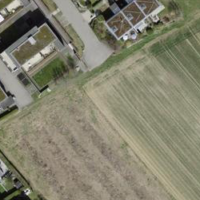
EUNIS habitat code: 52
Species observed at this site:
Lamium galeobdolon